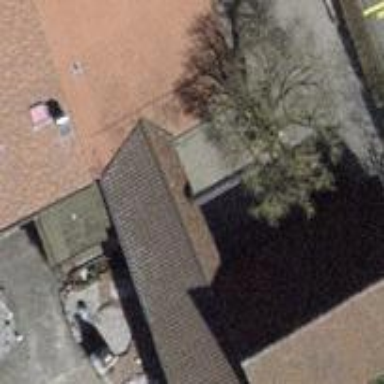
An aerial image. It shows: Building with tiled roof.